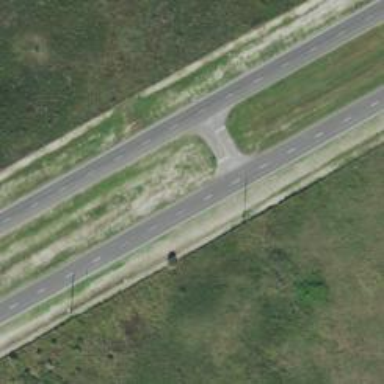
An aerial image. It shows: Primary link highway.